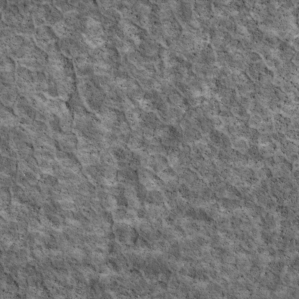
Label: non_frost